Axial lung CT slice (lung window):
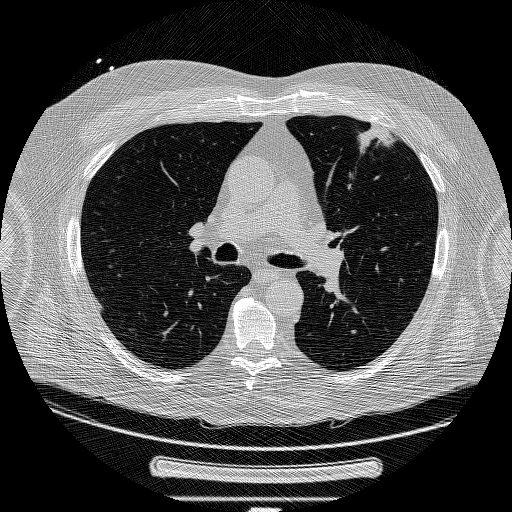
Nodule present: yes
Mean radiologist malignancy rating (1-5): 5